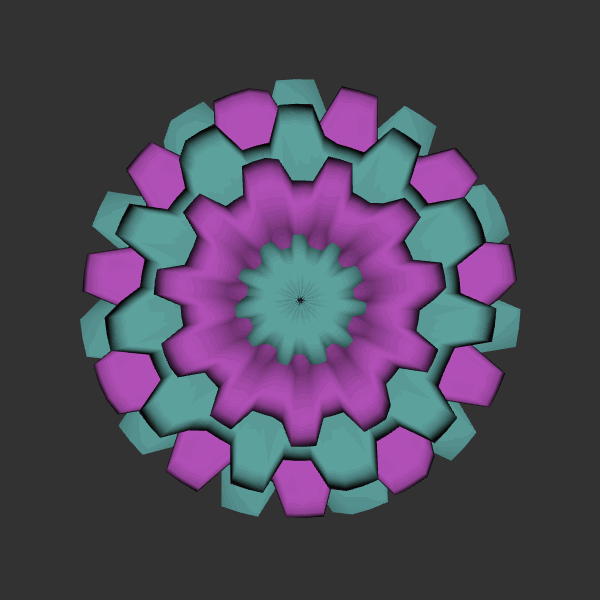
Background: dark